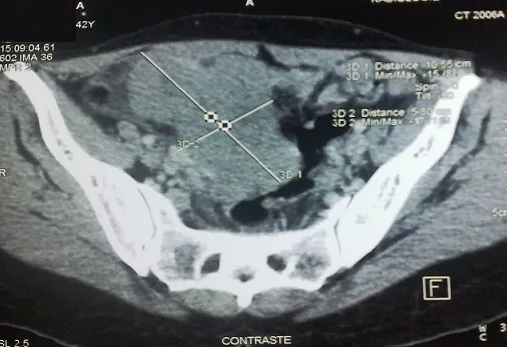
Abdominopelvic CT scan showing a pelvic-abdominal mass with tissue necrosis in places, slightly colored by the injection of contrast.
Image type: radiology (ct)